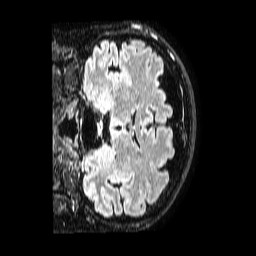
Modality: FLAIR
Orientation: coronal
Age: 66
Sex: female
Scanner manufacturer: philips
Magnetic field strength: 1.5 T
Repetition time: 4.8 s
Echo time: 0.3 s